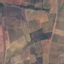
Land use / land cover: PermanentCrop